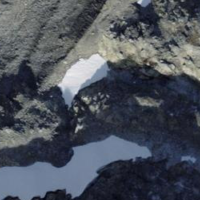
EUNIS habitat code: 48
Species observed at this site:
Saxifraga bryoides